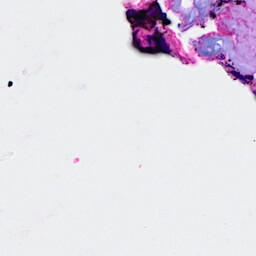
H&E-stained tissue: Breast